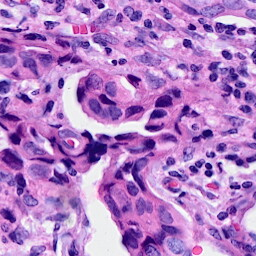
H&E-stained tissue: Breast